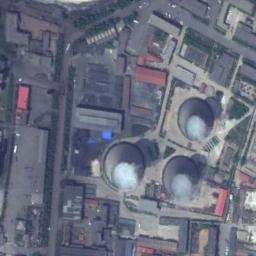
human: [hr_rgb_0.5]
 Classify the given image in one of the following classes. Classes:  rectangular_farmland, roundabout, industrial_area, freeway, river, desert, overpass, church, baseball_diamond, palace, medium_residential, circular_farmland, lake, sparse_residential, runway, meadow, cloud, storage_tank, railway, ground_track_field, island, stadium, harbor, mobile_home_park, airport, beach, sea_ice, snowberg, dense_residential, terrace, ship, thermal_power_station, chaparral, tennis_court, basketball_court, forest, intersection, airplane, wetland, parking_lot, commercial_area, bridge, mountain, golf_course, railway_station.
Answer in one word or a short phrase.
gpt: thermal_power_station